Interaction volume radius: 10 \u00c5
Interaction volume height: 10 \u00c5
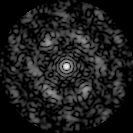
Disorder parameter: 0.6524